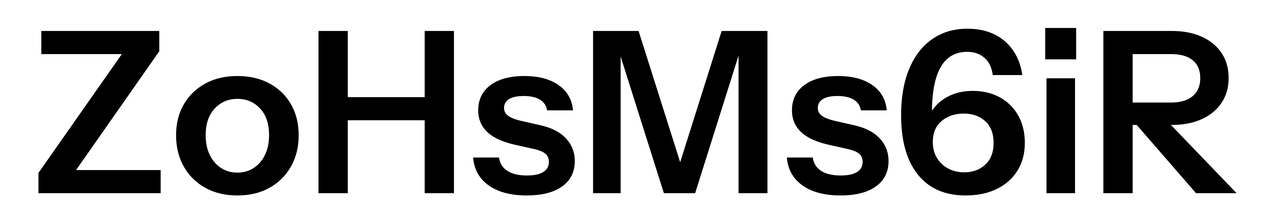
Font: InstrumentSans_SemiBold